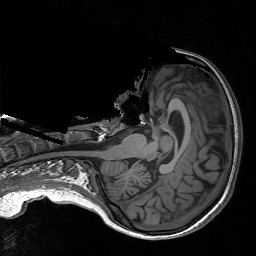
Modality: T1w
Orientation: axial